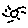
Label: sun